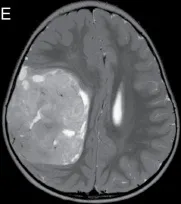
Representative MRI studies of patients. (E) A T2-weighted image of the brain from Case 5, demonstrating a large right fronto-parietal mass with midline shift.
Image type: radiology (mri)